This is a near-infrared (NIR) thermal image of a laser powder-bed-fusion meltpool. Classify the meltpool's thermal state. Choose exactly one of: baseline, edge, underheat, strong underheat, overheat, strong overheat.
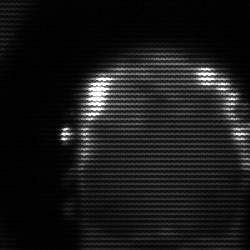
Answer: baseline